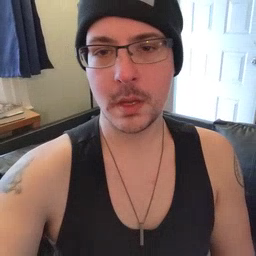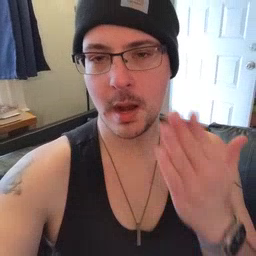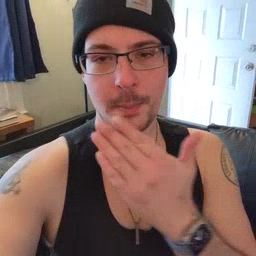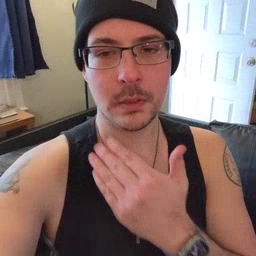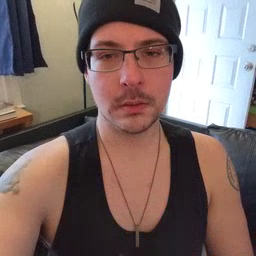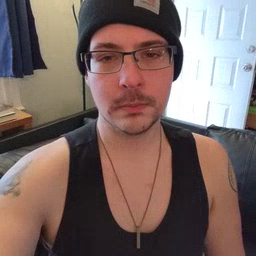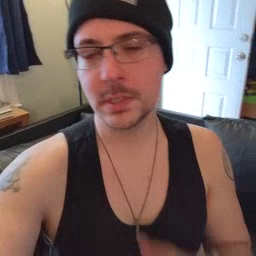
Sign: napkin